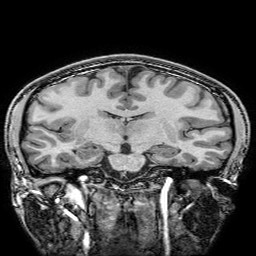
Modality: T1w
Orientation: sagittal
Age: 20
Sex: male
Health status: healthy